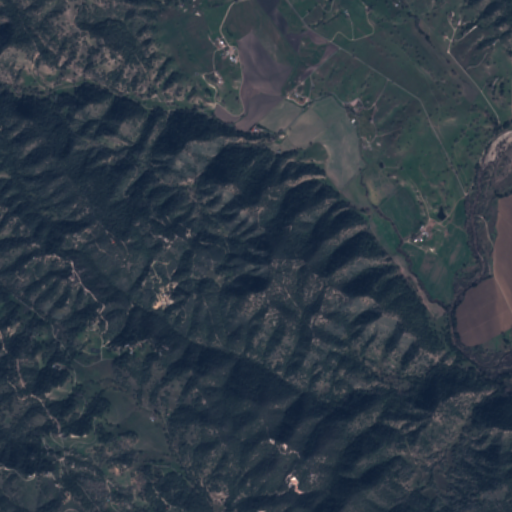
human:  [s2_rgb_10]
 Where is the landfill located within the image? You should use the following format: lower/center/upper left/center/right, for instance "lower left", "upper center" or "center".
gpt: There is no landfill in the image.